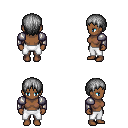
a pixel art fantasy rpg character, female body template, human, dark skin, steel arm armor, white pants, gray plain hairstyle, four views (front, back, left, right), 2x2 character sprite sheet, small pixel art, hard edges, no anti-aliasing